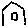
Label: house